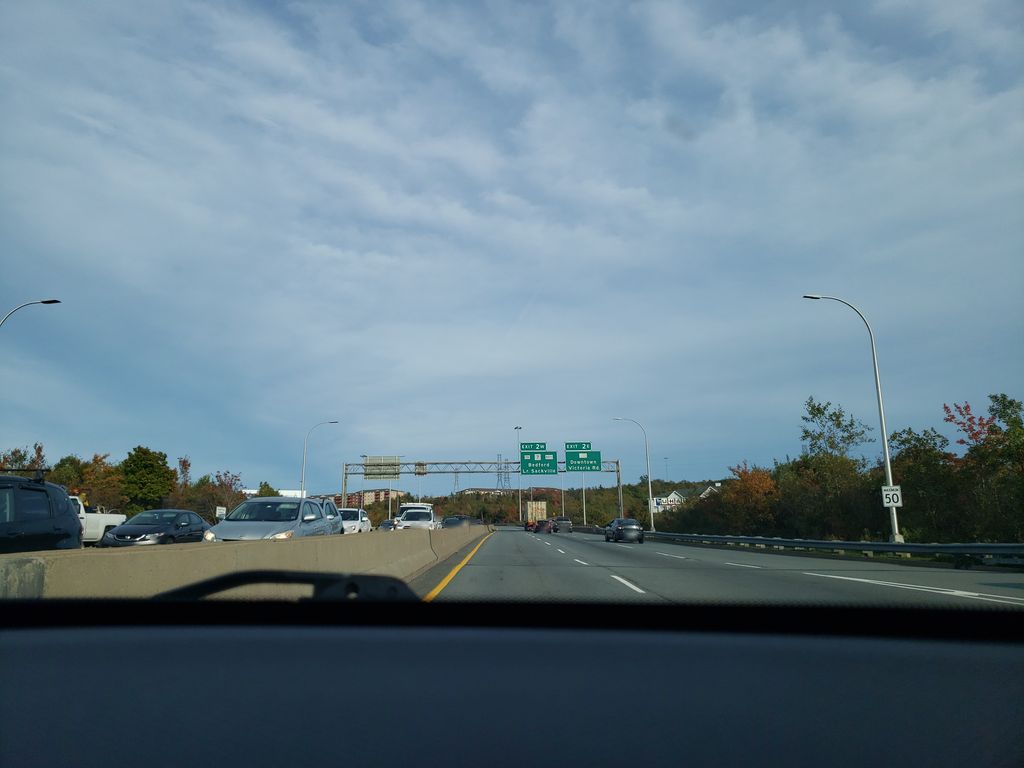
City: halifax